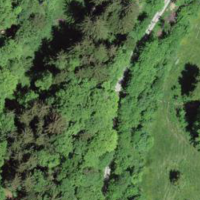
EUNIS habitat code: 44
Species observed at this site:
Asplenium viride